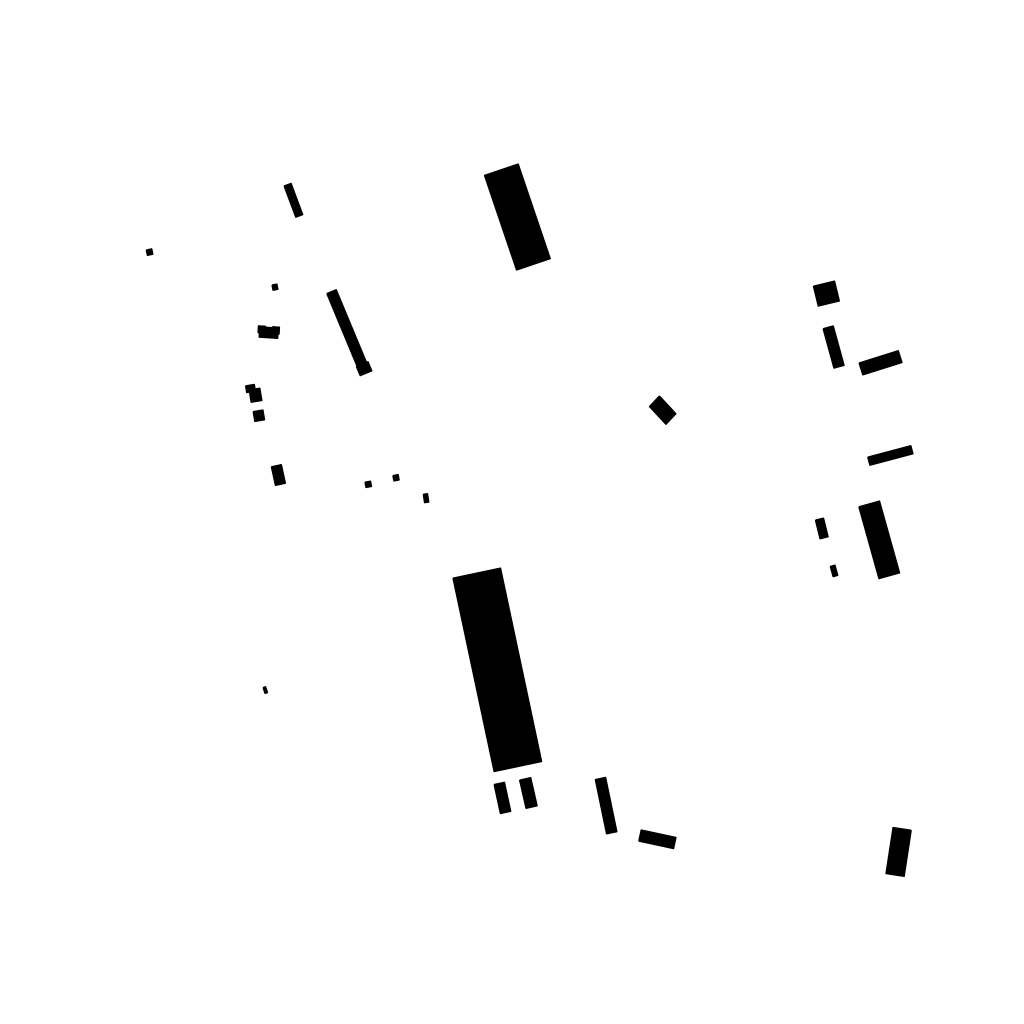
Tags: overhead vector_map, industrial, recreation, high_rise, individual_rise, low_rise, density_1, Building, 1.0 km²